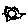
Label: sun